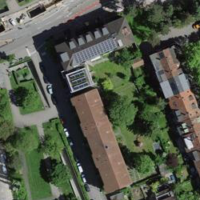
EUNIS habitat code: 54
Species observed at this site:
Cepaea nemoralis